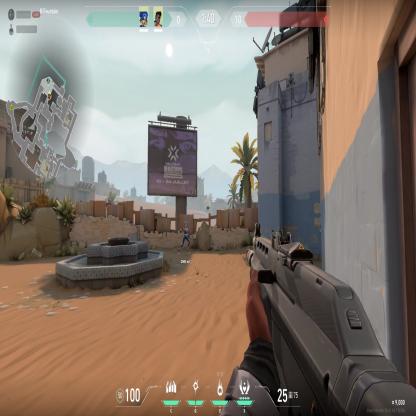
Label: teammate